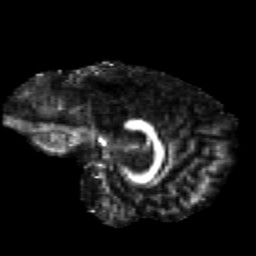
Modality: FA
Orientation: sagittal
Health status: healthy
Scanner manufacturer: siemens
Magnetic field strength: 3 T
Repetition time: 12 s
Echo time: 0.092 s